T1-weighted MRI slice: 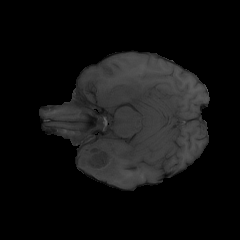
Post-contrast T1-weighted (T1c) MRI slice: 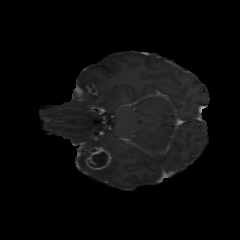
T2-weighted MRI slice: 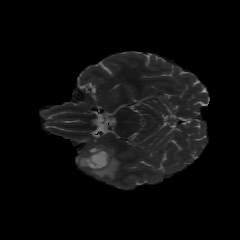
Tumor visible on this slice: yes